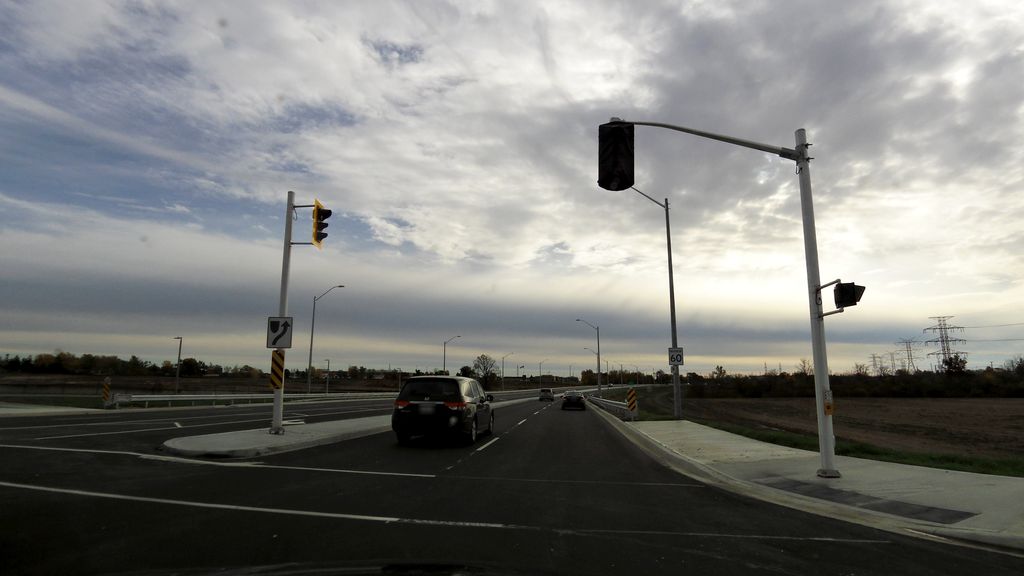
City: hamilton